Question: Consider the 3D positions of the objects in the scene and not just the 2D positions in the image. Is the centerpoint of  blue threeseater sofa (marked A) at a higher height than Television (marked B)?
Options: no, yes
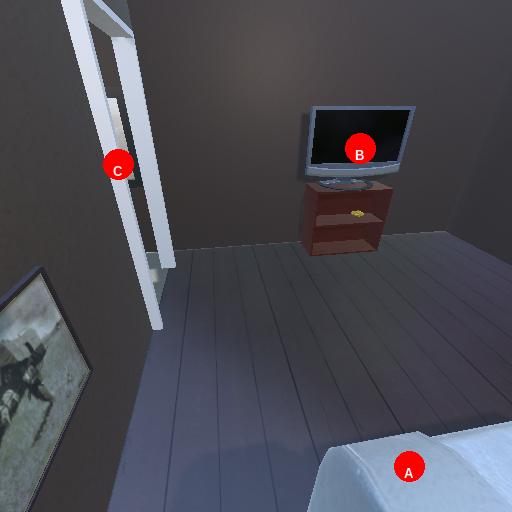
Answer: no